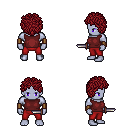
a pixel art fantasy rpg character, male body template, dark elf, purple skin, maroon sleeveless shirt, red pants, brunette curly afro hairstyle, leather bracers, dagger, four views (front, back, left, right), 2x2 character sprite sheet, small pixel art, hard edges, no anti-aliasing